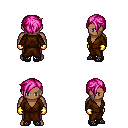
a pixel art fantasy rpg character, male body template, human, dark skin, brown robe, magenta pants, pink pixie cut hairstyle, gold gloves, ghillies, four views (front, back, left, right), 2x2 character sprite sheet, small pixel art, hard edges, no anti-aliasing